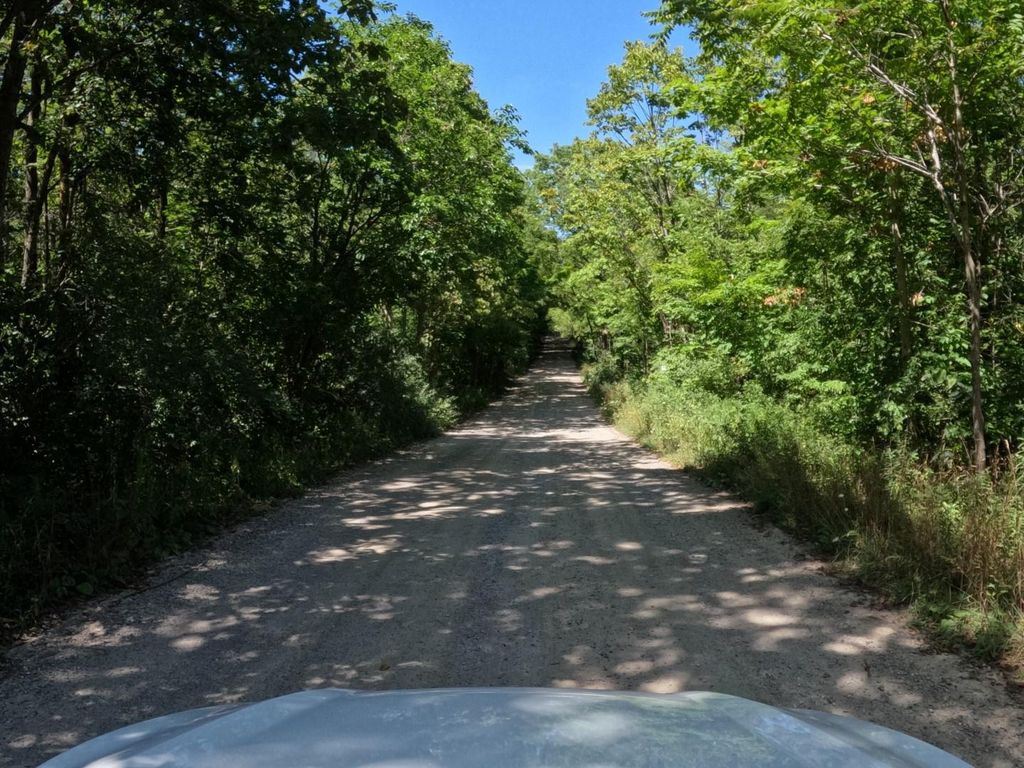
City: kitchener-waterloo